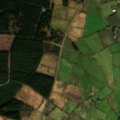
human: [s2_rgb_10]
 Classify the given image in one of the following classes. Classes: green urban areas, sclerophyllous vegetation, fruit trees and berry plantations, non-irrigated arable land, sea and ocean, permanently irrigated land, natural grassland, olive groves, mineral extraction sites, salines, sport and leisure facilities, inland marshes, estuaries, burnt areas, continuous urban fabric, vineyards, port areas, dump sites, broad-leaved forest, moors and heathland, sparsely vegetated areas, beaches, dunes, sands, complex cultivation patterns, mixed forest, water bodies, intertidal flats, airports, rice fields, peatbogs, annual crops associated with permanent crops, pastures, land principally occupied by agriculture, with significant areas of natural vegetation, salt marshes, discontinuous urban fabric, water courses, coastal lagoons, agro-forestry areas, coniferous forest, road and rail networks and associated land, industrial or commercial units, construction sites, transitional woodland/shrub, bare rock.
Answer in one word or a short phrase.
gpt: pastures, coniferous forest